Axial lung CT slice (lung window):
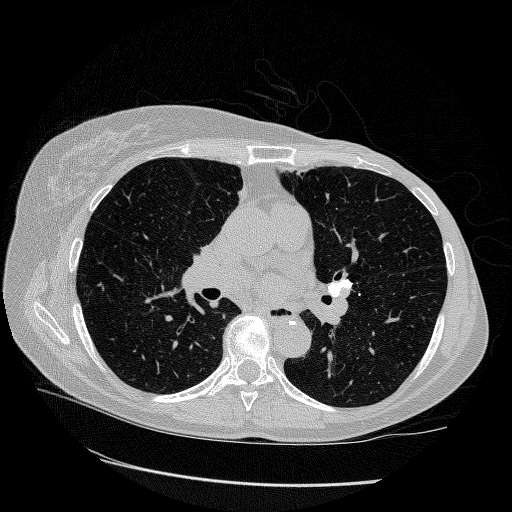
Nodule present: no